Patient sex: M
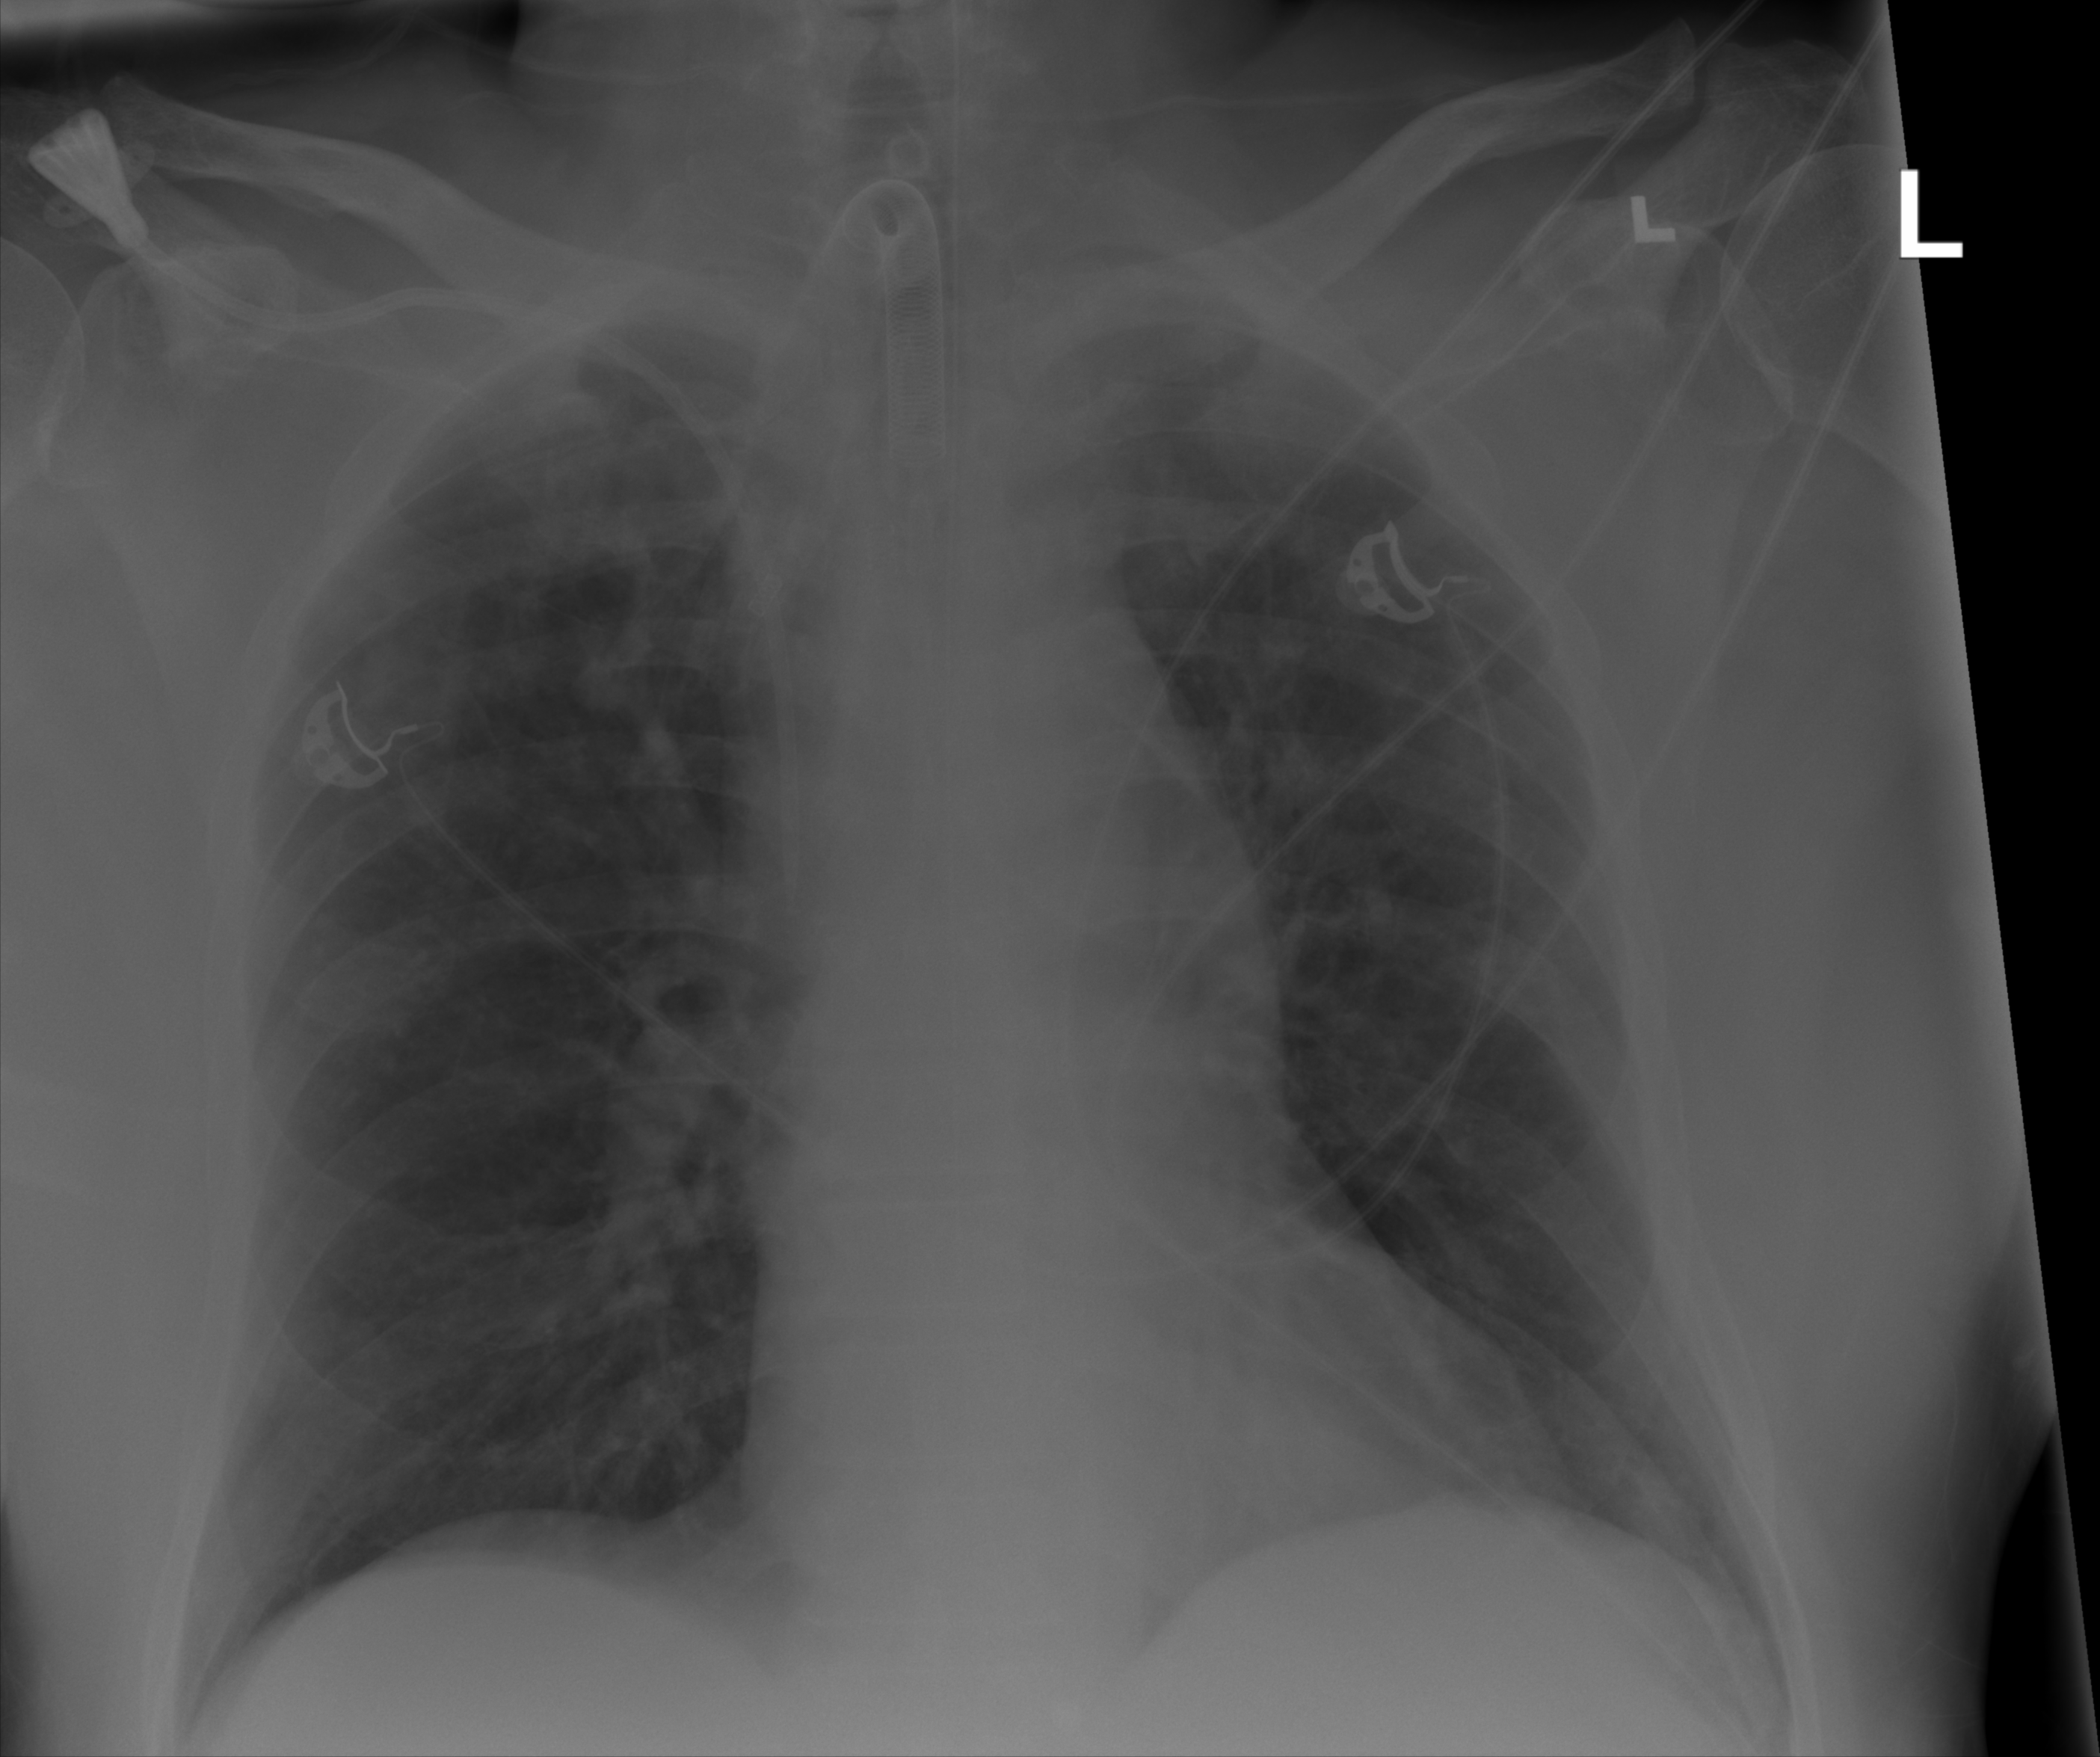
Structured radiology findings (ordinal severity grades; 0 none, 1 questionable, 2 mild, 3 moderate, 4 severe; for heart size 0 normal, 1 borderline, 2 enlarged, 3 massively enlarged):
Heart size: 0
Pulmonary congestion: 2
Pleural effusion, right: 0
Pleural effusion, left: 0
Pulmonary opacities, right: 0
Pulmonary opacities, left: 0
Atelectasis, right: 2
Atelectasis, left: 2